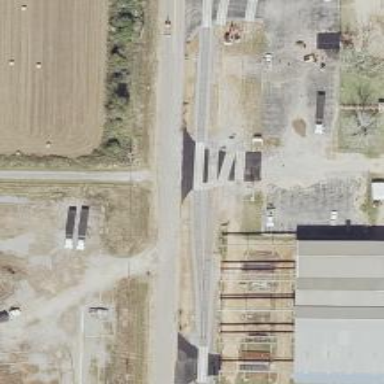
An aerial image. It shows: Railway level crossing.